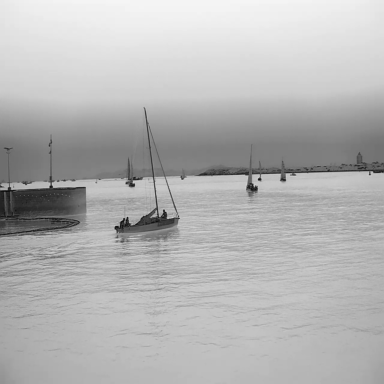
There are seven sailboats in the infrared image.